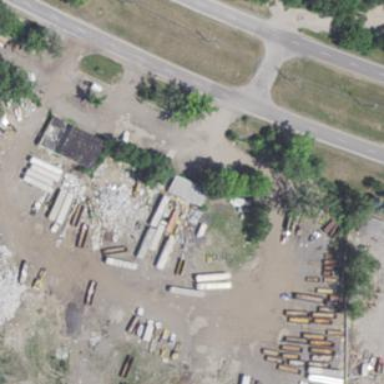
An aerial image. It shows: Scrap yard located in industrial area.